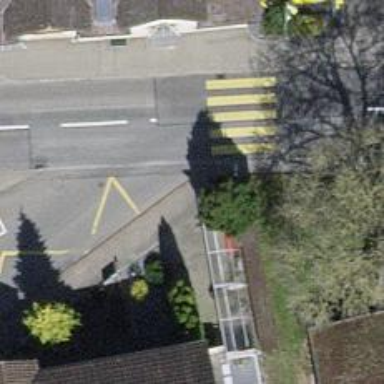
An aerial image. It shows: Platform for public transport. The platform is located by the road.